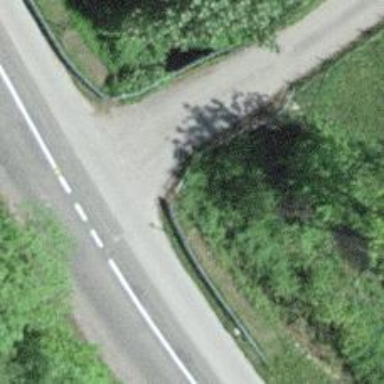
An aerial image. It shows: Service road with high-quality grade 1 track surface.